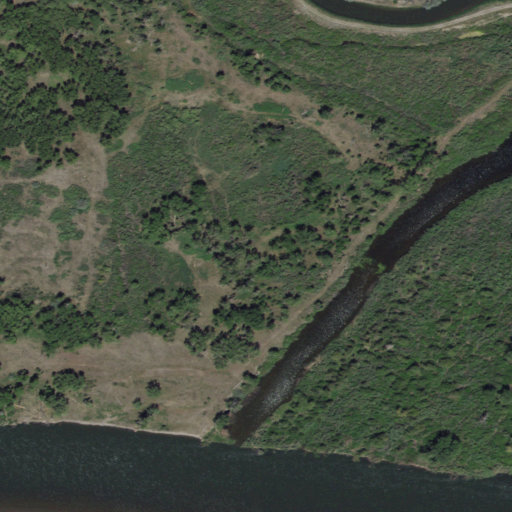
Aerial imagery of plain(s) in Idaho named Deer Parks containing woody wetlands, herbaceous wetlands, open water, and shrub